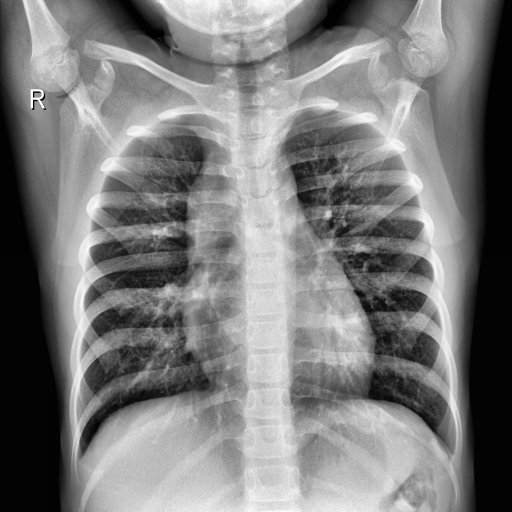
Finding: NORMAL